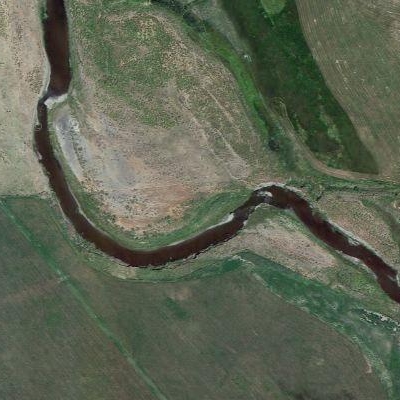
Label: dRiverLake